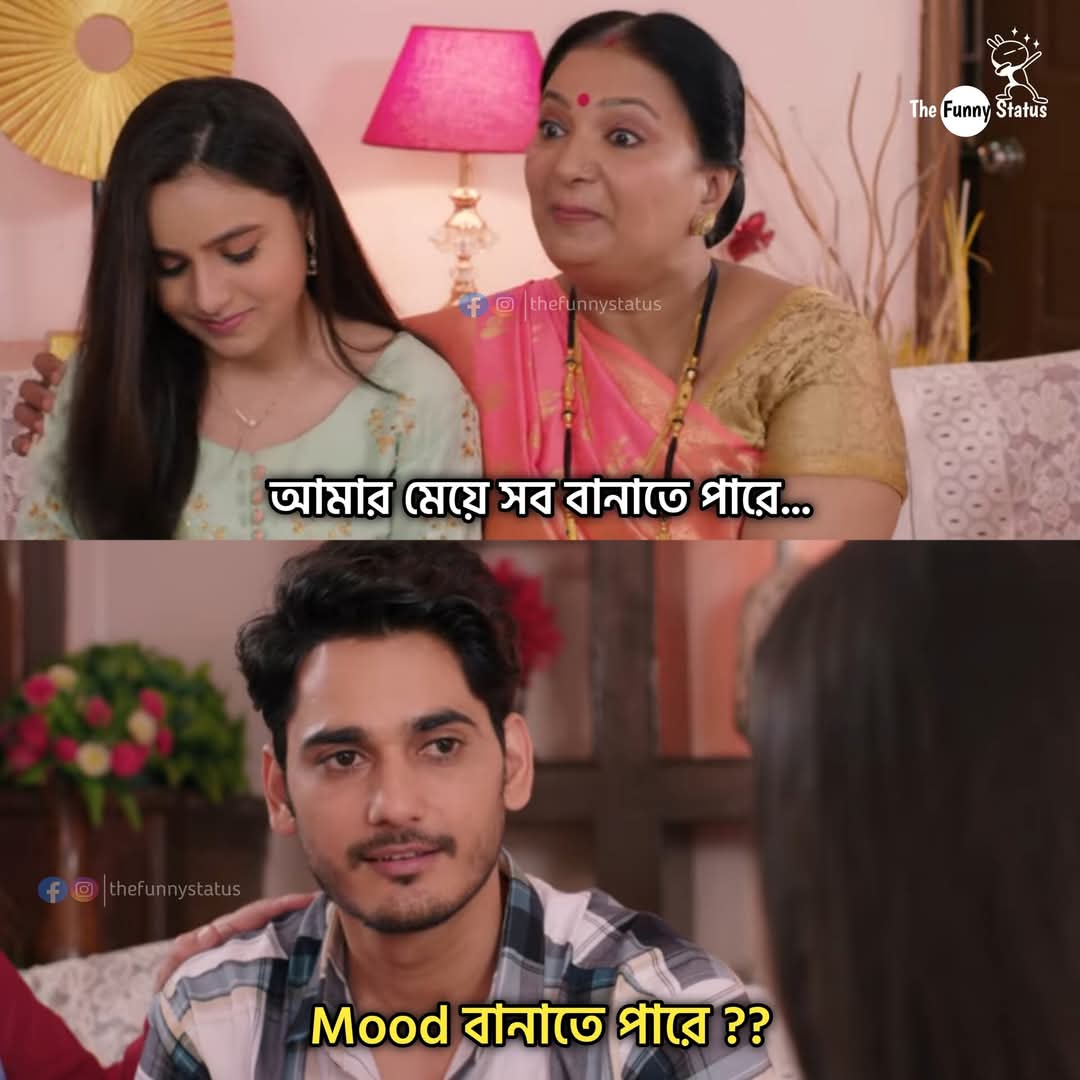
Text: আমার মেয়ে সব বানাতে পারে...
Mood বানাতে পারে ??
Label: Non Hate